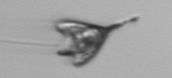
Label: Pyramimonas_longicauda